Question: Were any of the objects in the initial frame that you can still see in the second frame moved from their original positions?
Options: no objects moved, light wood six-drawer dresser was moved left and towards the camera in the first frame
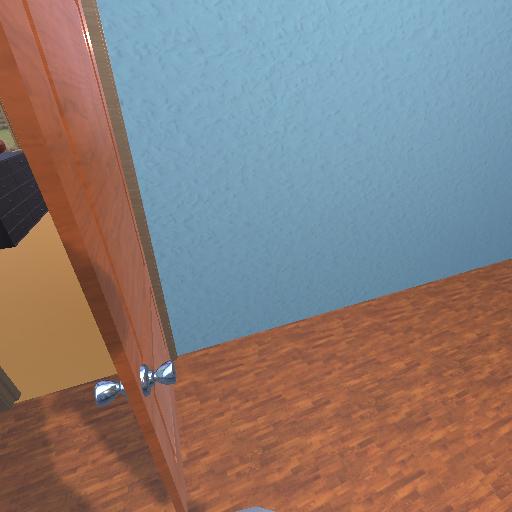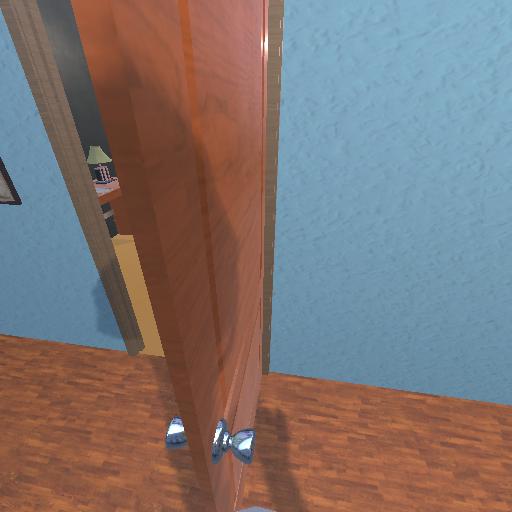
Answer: no objects moved